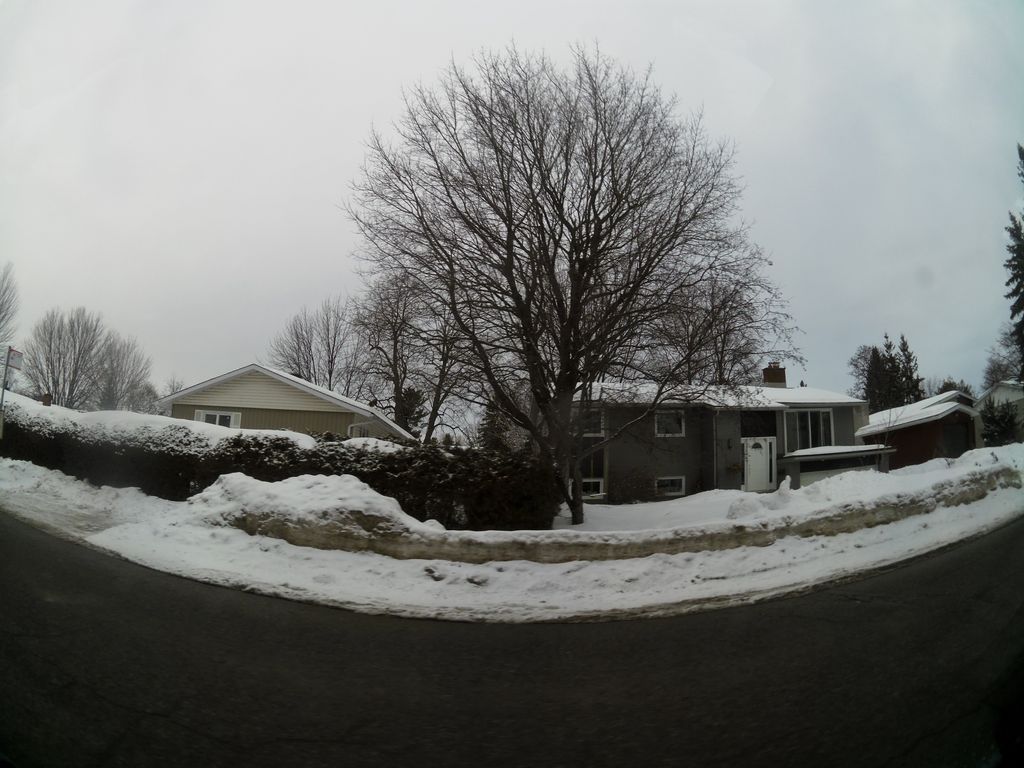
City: ottawa-gatineau